Question:
In my Eclipse IDE Indigo Release, the color for matching brackets is not set properly, I can't see the text of the tag "'<div class=...>'" in the bracket, so I want to change it, there is an "Eclipse_Theme.epf" file that I imported into Eclipse to set the custom colors, I've used the following approach before to change the colors I want to replace :
'''
[1] Take a screen shot of the Eclipse editor
[2] Paste the screen into a window's painter program
[3] Use the color picker to pick the color I want to change
[4] Find it's RGB values, e.g. 10,20,255
[5] In "Eclipse_Theme.epf" search for the RBG value and replace them with my new RGB choice, save the file
[6] Import "Eclipse_Theme.epf" into Eclipse again to replace the old one, and the new color will show up in my Eclipse editor.
'''
But some how the above approach didn't work for the above problem, the color for matching brackets is not found in the "Eclipse_Theme.epf" file, my question is , where is it in Eclipse, that I can change this color, or which property in the "Eclipse_Theme.epf" file that represents this color, why is it not found ?!
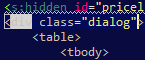
Answer: Try Window->Preferences->Web->HTML->Editor->Syntax Coloring, or something similar, depending on the technology you use (JSF, HTML etc.). Another possibility is Window->Preferences->General->Editors->Text Editors->Annotations